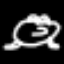
Label: frog